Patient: sex M, age 34
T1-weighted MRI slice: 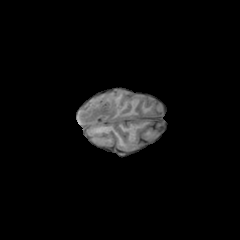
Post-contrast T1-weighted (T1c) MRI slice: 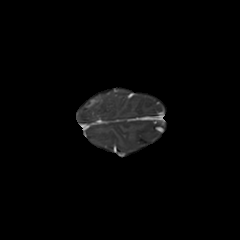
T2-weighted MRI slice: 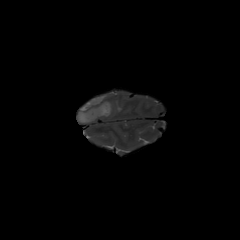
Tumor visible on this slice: yes
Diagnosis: Astrocytoma, IDH-mutant
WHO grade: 4